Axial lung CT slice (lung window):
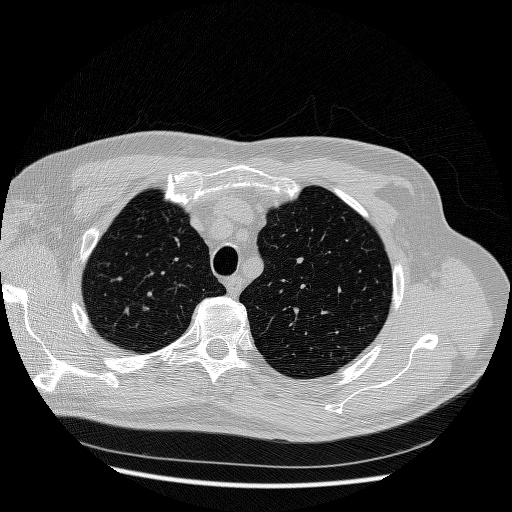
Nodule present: yes
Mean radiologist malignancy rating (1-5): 3